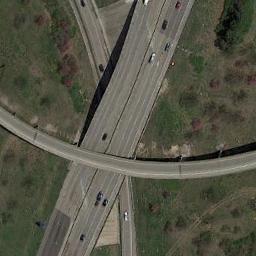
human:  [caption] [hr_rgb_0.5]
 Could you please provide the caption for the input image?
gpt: There are many cars on the road under the overpass .

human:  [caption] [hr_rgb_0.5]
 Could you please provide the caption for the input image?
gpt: The overpass is next to the grass with some cars .

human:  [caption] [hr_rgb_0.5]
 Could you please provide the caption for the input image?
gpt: The directional overpass is over the roads on the lawn .

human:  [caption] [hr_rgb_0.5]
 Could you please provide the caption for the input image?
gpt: Here are two parallel overpasses .

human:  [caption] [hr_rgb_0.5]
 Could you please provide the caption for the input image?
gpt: There are green lawns and some brown trees beside the overpass .